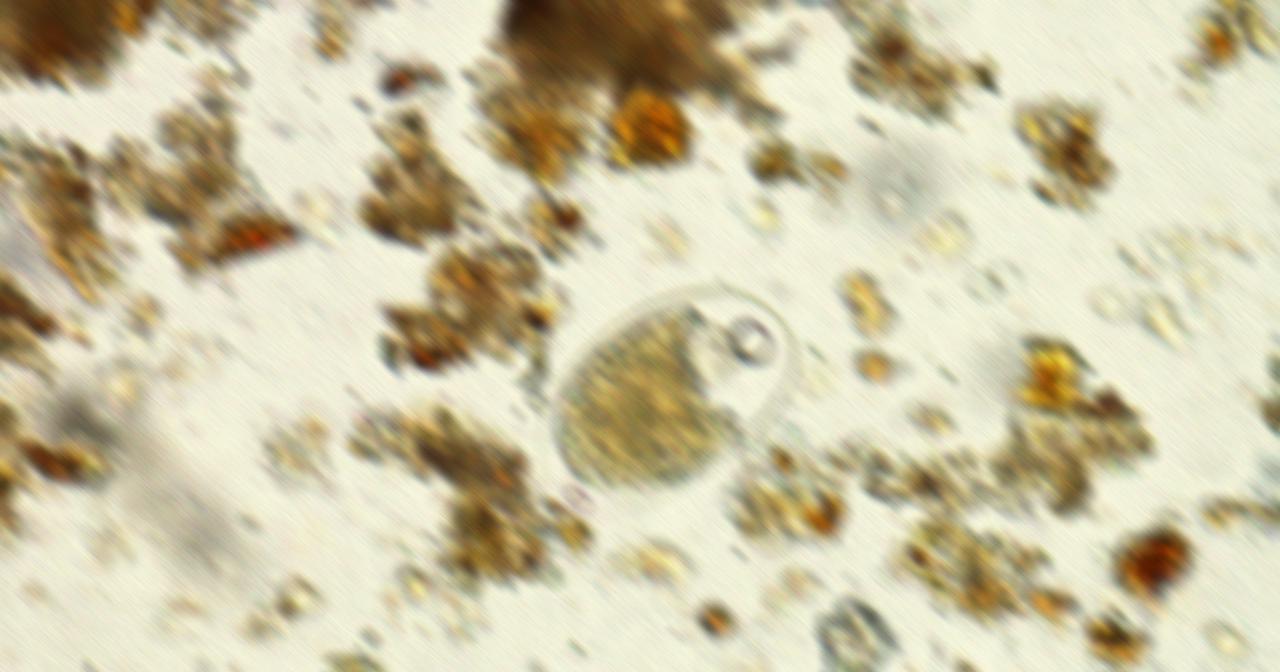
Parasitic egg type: Hookworm egg